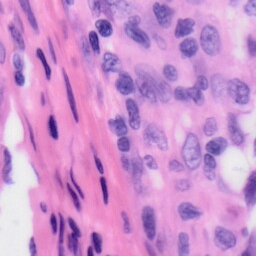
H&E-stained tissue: Skin